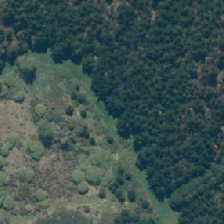
Land cover: manuka_kanuka